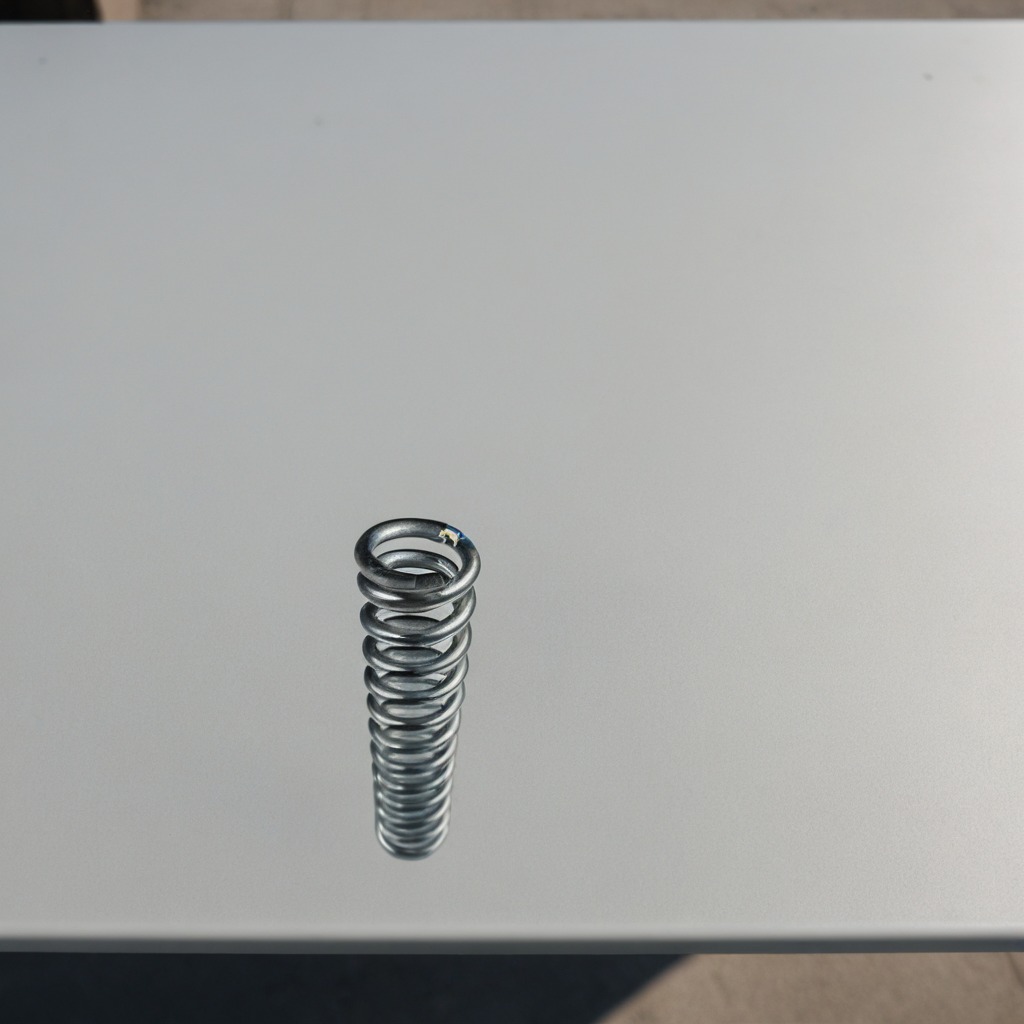
A coiled metal spring is lying on a clean utility table in a temporary outdoor tool station.